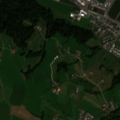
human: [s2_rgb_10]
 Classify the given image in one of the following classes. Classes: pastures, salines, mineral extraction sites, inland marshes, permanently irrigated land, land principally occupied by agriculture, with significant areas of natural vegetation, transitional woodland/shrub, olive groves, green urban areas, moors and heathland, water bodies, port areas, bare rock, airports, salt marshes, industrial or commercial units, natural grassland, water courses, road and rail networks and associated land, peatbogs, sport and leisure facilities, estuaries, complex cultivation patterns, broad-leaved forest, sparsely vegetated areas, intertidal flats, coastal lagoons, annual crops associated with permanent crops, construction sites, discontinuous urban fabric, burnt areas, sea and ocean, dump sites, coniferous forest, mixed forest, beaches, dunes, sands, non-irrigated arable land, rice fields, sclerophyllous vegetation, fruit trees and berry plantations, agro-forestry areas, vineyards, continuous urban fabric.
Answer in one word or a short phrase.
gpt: discontinuous urban fabric, industrial or commercial units, non-irrigated arable land, complex cultivation patterns, mixed forest